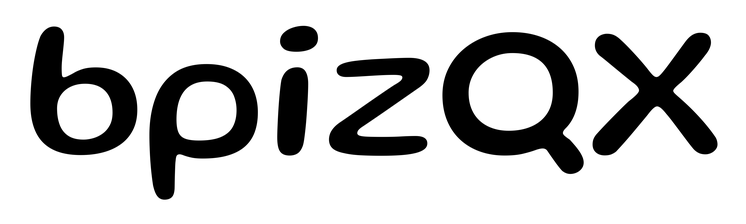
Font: Gluten_Regular